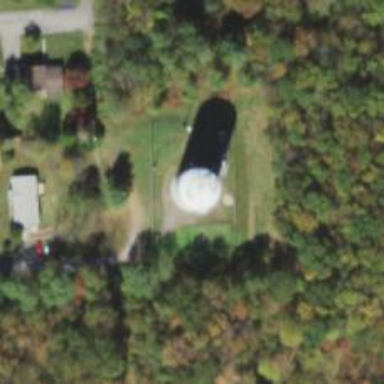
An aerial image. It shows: Water tower that is man-made.